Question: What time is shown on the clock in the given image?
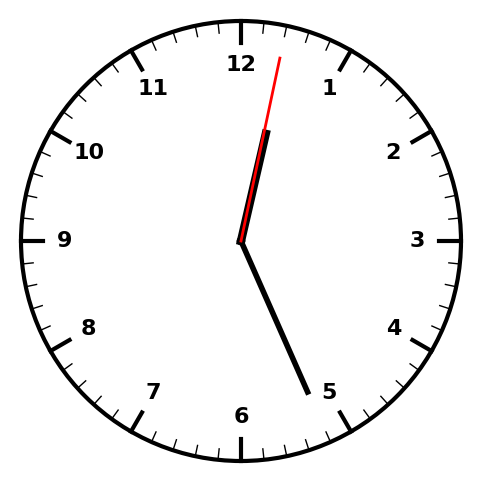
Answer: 12:26:02